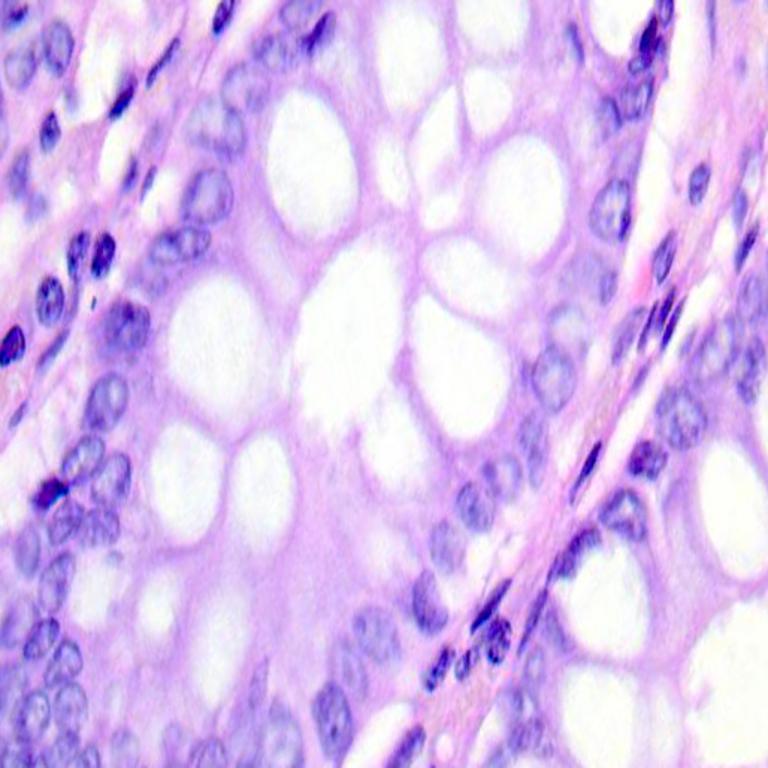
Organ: colon
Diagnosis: benign